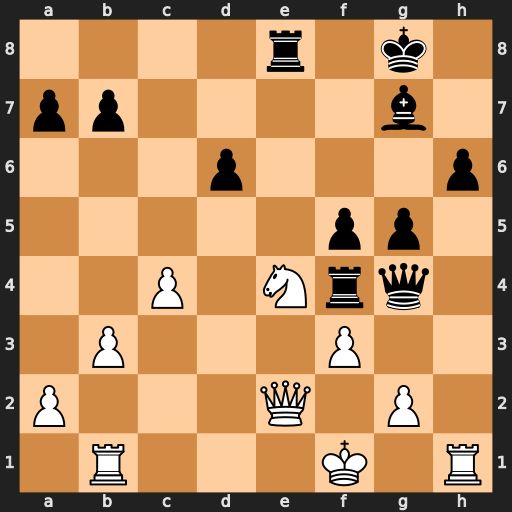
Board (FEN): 4r1k1/pp4b1/3p3p/5pp1/2P1Nrq1/1P3P2/P3Q1P1/1R3K1R
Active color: w
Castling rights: -
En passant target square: -
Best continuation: Nf6+ Bxf6 Qxe8+